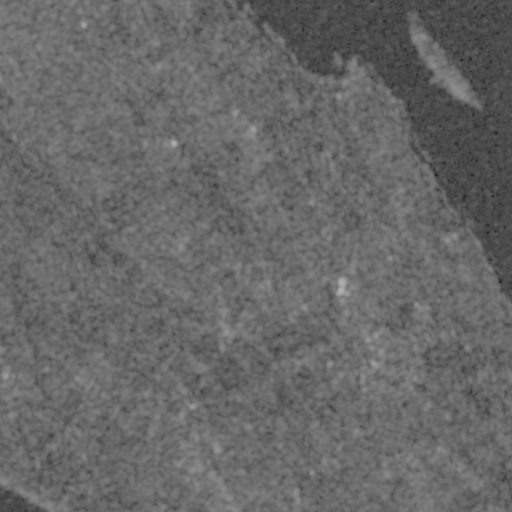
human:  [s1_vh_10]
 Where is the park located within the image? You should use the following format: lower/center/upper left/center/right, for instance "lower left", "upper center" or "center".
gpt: The park is located in the lower center of the image.
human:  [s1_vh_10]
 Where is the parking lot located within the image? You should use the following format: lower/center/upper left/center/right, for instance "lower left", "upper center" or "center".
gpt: The parking lot is located in the upper right of the image.
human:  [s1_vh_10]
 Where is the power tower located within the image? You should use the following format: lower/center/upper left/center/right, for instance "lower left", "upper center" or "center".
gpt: The power tower is located in the lower left of the image.
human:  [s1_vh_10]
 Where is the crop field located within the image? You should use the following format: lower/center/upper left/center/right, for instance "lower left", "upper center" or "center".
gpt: There is no crop field in the image.

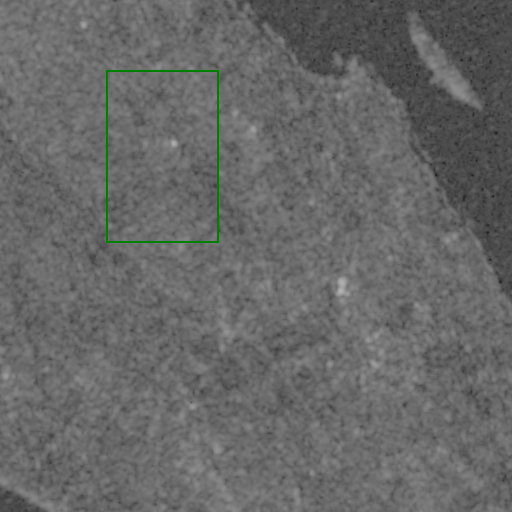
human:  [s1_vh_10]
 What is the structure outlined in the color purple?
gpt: There is no purple outline.
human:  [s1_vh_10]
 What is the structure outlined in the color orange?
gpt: There is no structure outlined in orange.